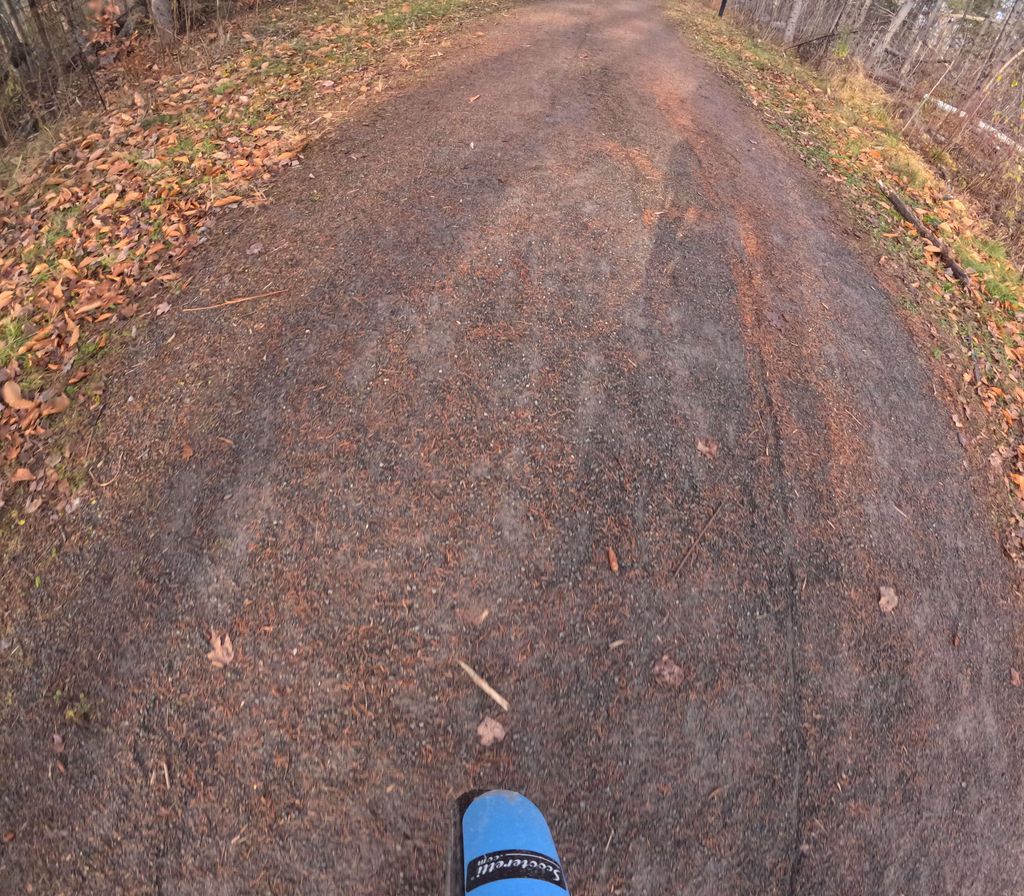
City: ottawa-gatineau